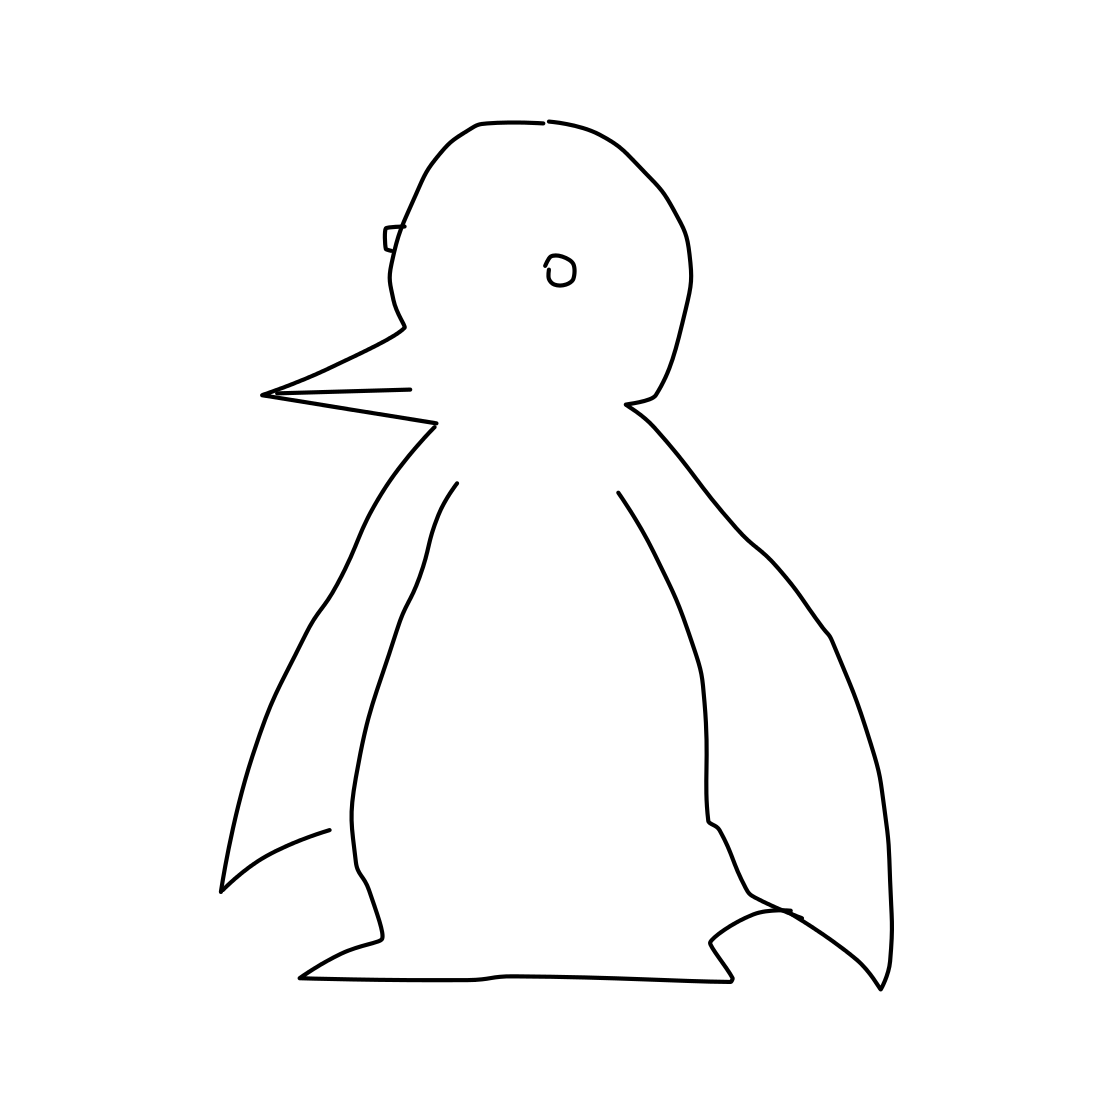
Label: penguin